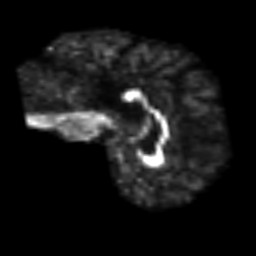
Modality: FA
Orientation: sagittal
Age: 64
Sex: male
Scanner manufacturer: siemens
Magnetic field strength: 3 T
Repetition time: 3.2 s
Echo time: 0.081 s